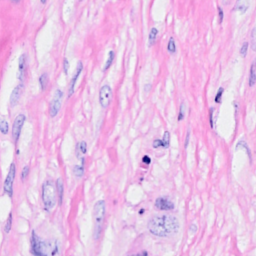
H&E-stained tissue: Breast